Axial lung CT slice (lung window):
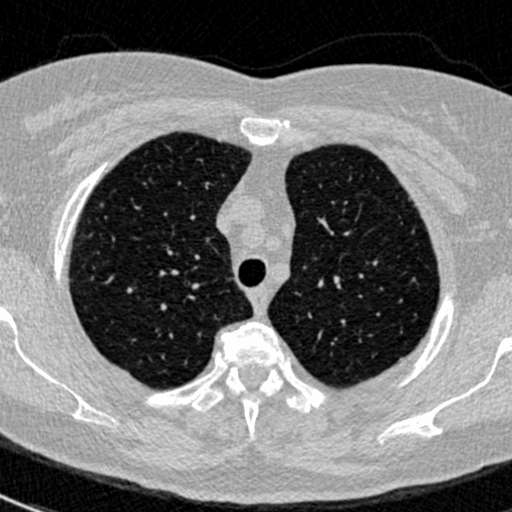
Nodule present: no